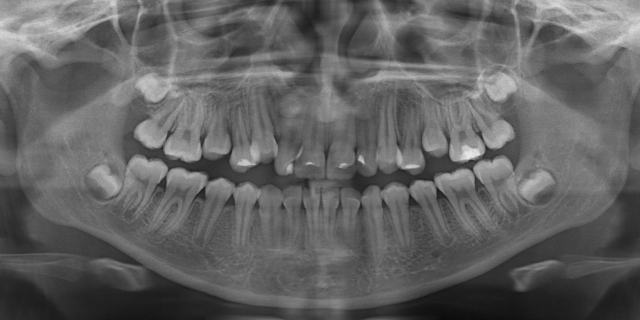
adult